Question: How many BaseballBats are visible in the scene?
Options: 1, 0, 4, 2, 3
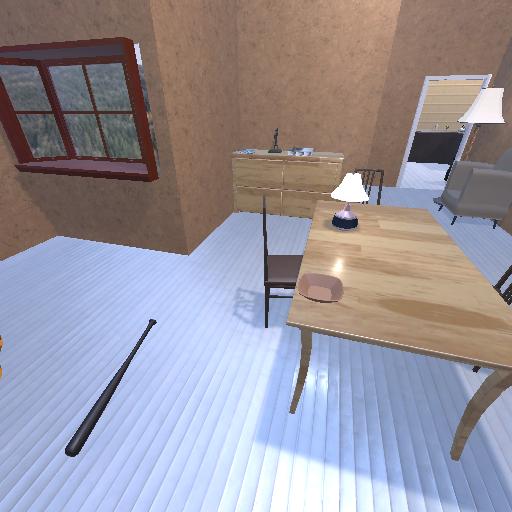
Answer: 1